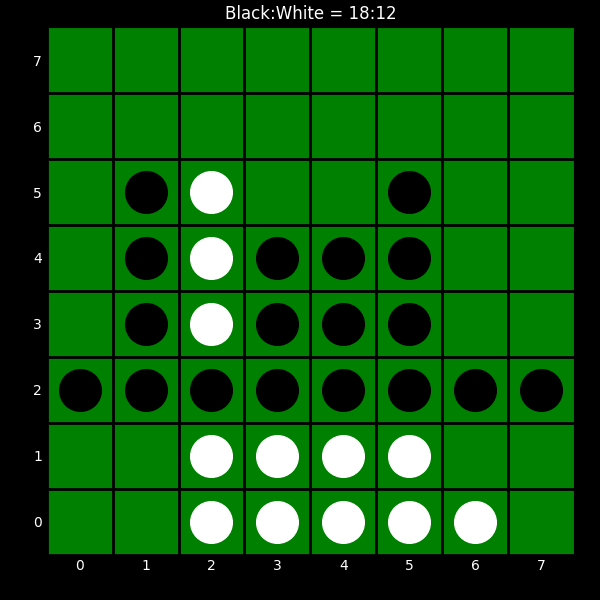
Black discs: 18
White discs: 12